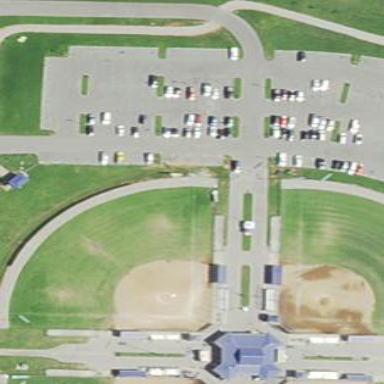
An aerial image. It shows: Pitch designated for baseball and softball activities.